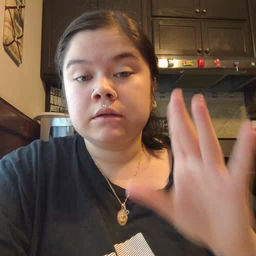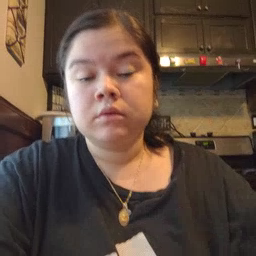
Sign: empty